Field crop: maize
Growth stage: 2
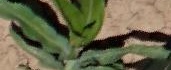
Species: maize